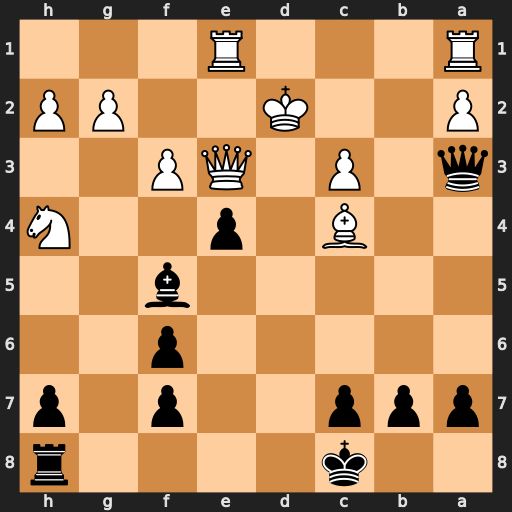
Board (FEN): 2k4r/ppp2p1p/5p2/5b2/2B1p2N/q1P1QP2/P2K2PP/R3R3
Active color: b
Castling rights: -
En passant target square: -
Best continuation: Qb2+ Kd1 Rd8+